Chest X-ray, PA view. Patient: 48 years old, sex F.
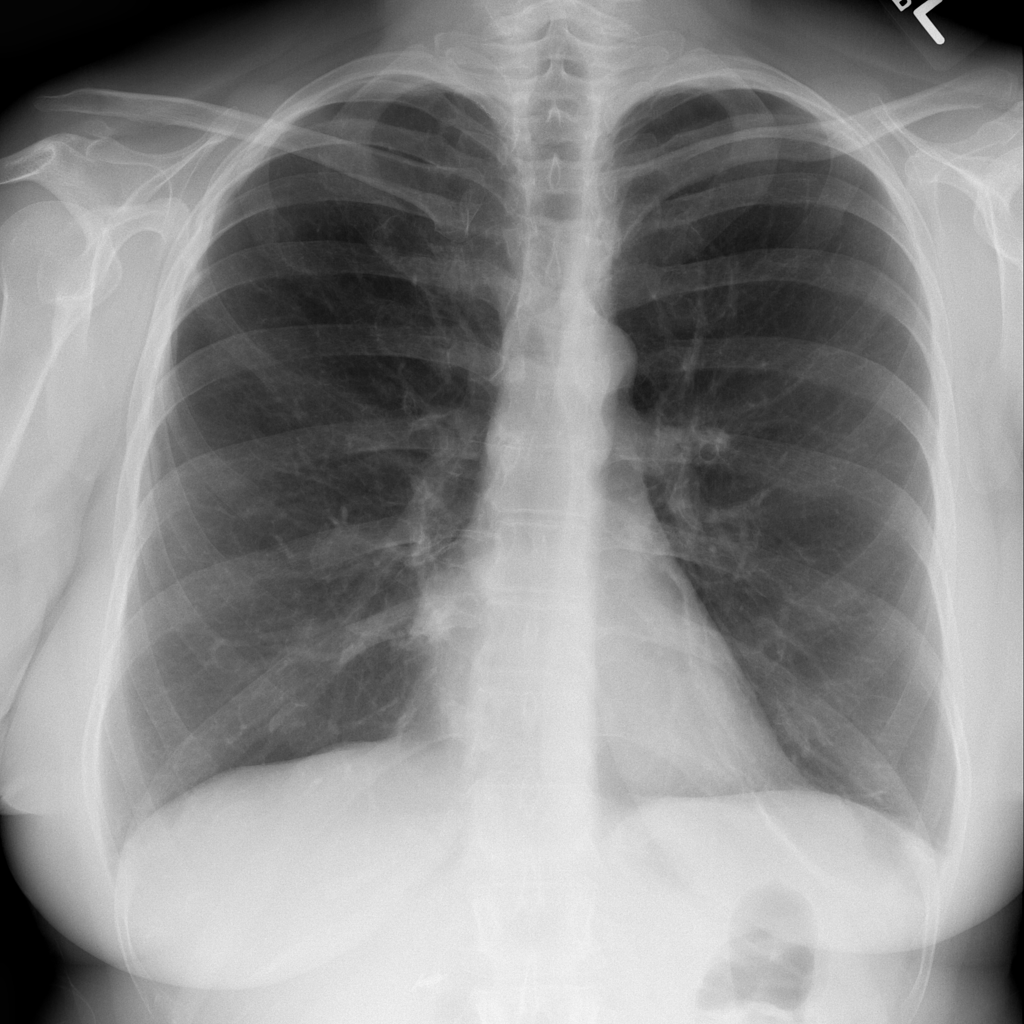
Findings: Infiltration